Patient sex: M
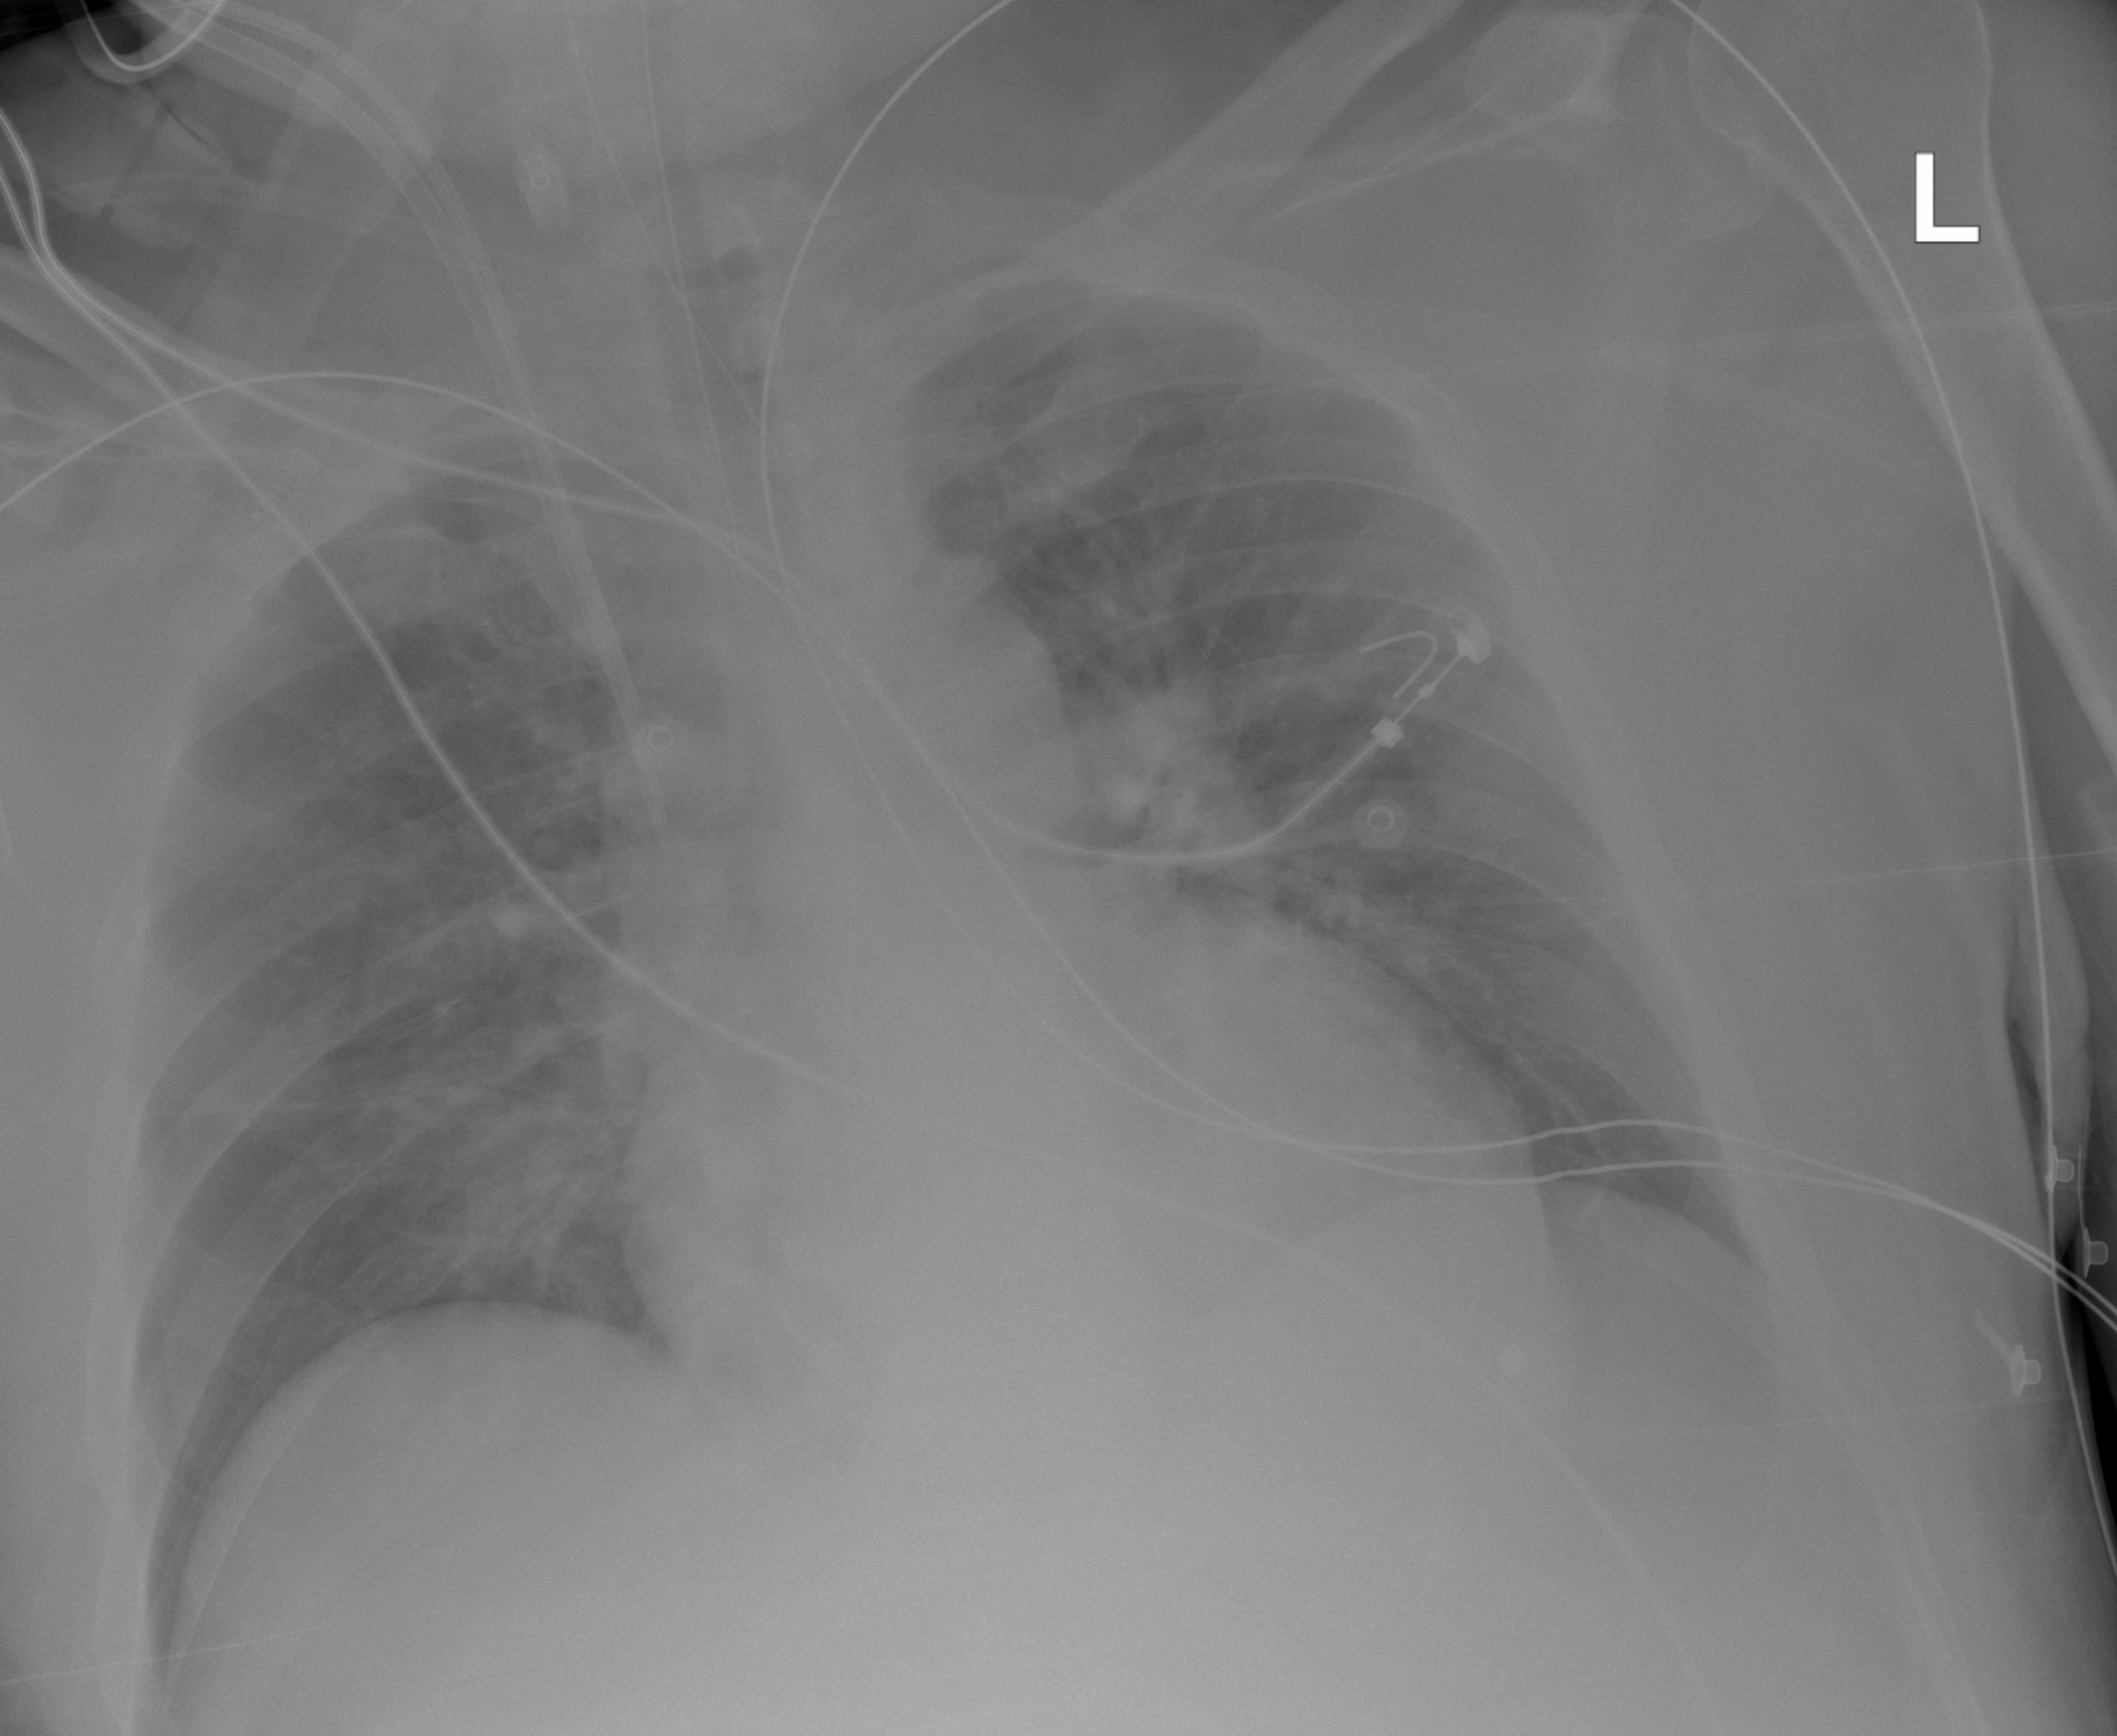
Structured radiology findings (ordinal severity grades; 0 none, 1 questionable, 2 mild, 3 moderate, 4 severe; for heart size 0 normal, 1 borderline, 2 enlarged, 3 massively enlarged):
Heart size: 1
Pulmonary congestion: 2
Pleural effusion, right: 0
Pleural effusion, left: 0
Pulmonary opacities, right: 0
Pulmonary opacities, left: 0
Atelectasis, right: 0
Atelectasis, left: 0